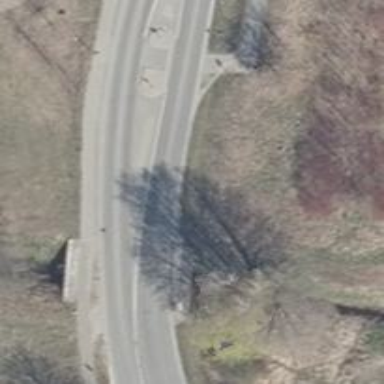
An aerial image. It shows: Secondary road with asphalt surface passing over bridge.